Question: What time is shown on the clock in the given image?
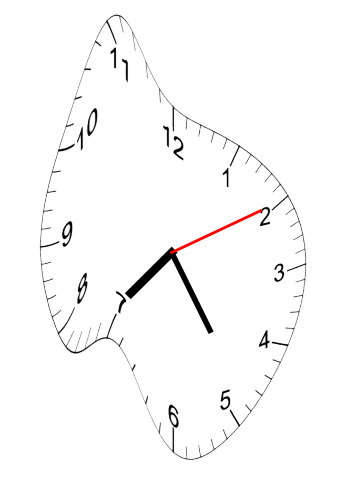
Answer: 07:24:10